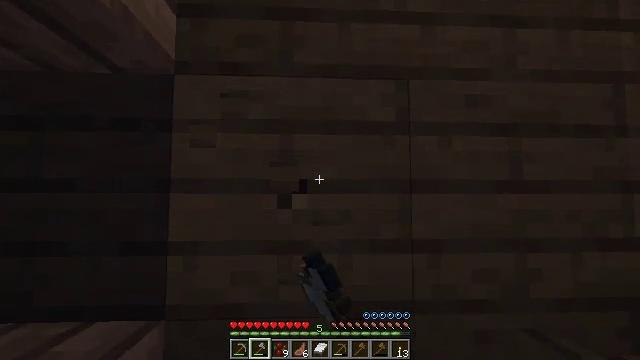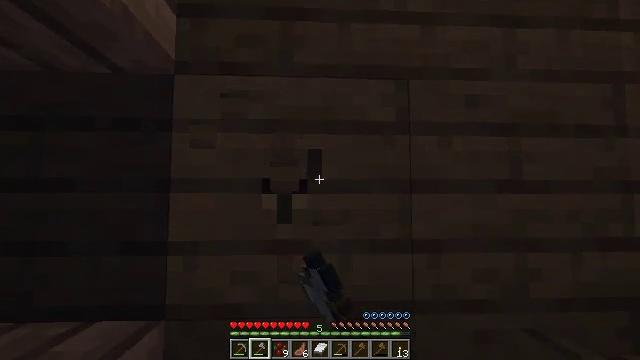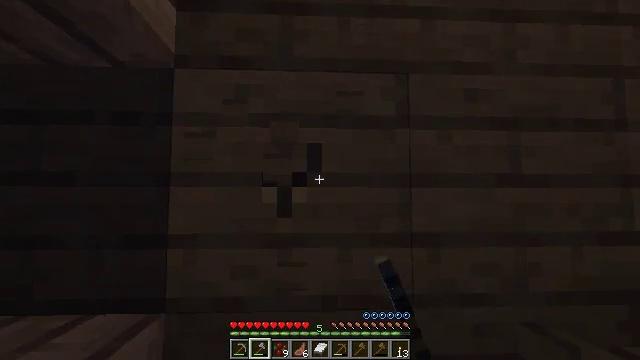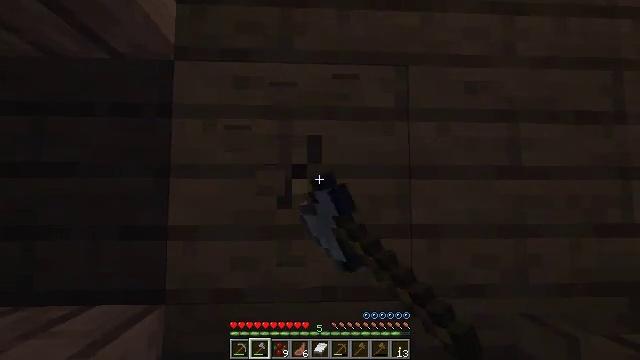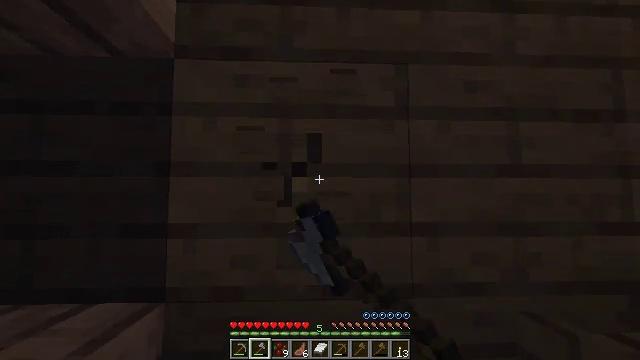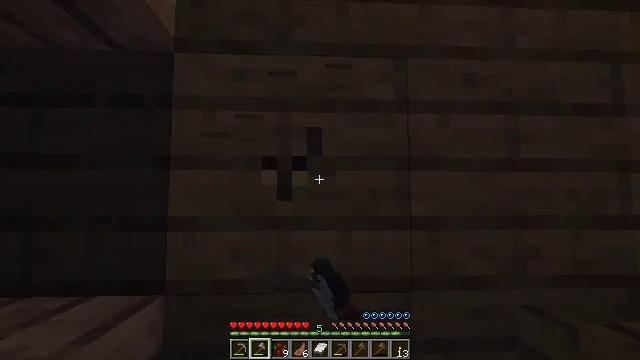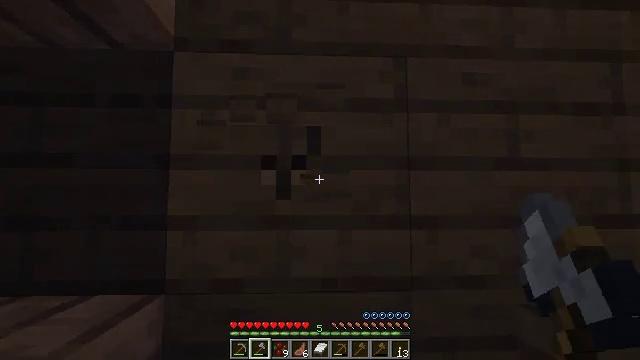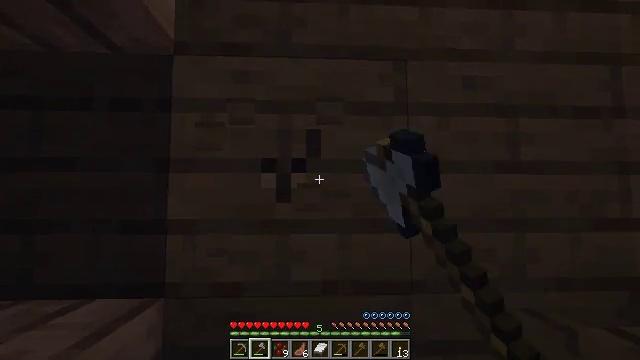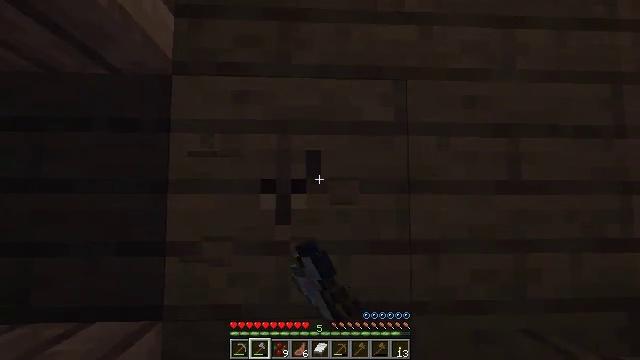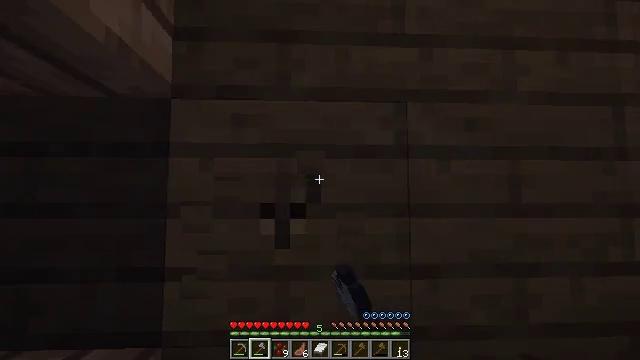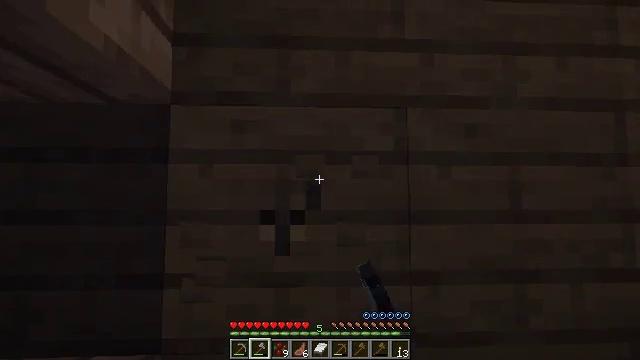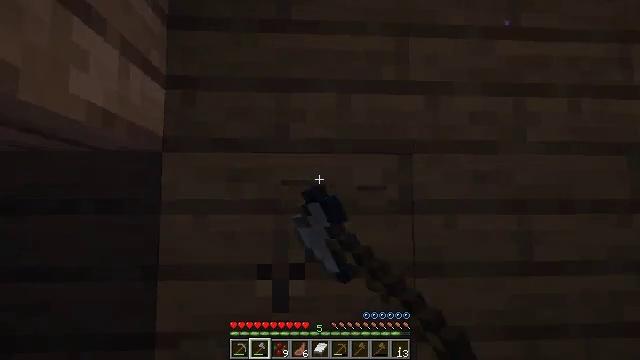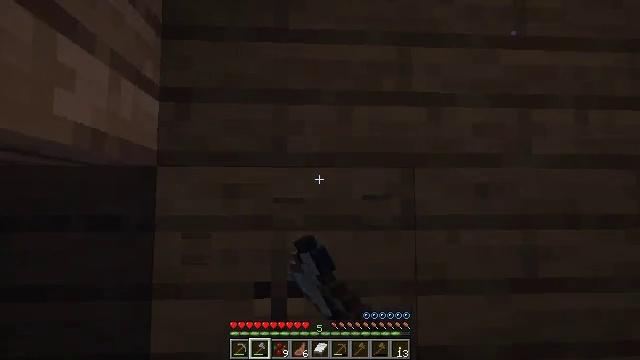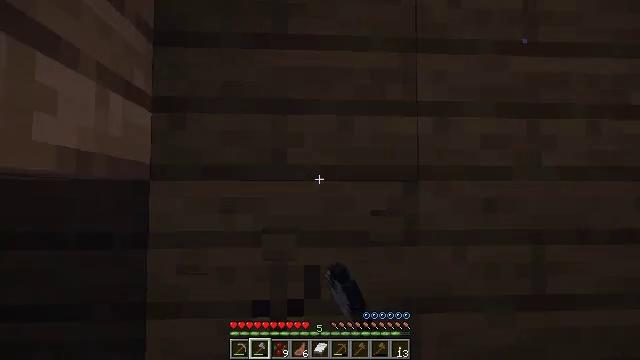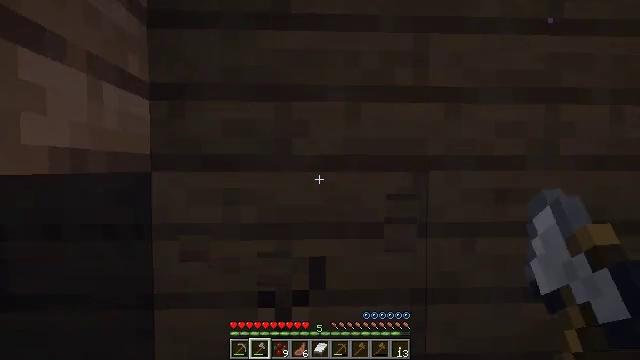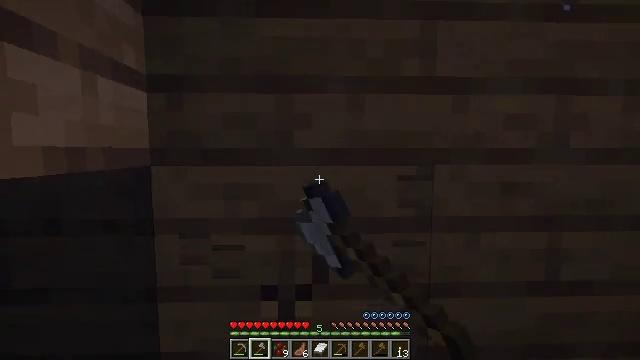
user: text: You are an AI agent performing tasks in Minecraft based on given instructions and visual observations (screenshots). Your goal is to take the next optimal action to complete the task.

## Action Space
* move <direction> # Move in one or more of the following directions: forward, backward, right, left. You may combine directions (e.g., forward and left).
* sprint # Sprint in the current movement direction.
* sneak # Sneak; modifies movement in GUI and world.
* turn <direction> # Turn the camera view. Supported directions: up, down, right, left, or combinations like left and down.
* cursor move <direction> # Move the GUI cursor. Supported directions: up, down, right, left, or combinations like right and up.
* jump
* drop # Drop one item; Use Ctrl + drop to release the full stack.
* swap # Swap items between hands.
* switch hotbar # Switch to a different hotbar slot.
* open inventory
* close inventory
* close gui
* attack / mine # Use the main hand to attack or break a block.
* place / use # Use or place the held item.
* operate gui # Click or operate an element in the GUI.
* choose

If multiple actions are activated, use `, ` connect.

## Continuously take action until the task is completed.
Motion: motion action
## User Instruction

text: Get spruce planks back into your inventory.
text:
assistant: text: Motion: move forward, attack / mine
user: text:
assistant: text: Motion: move forward, attack / mine
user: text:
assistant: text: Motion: move forward, attack / mine
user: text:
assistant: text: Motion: move forward, attack / mine
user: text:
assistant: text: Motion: move forward, attack / mine
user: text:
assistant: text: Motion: move forward, attack / mine, jump
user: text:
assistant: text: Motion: move forward, attack / mine, jump
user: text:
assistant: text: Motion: move forward, attack / mine, jump
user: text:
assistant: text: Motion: move forward, attack / mine, jump
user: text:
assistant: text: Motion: move forward, attack / mine, jump
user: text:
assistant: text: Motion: move forward, attack / mine, jump
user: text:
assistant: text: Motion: move forward, attack / mine
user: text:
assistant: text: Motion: turn down, attack / mine
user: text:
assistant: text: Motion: turn down, attack / mine
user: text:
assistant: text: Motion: turn down, attack / mine
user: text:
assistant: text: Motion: turn down, attack / mine
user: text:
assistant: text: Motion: turn down, attack / mine
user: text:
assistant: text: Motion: attack / mine
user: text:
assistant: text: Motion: move forward, attack / mine
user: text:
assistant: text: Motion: move forward, attack / mine
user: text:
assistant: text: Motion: move forward, attack / mine
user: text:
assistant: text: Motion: move forward, attack / mine
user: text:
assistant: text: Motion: turn down, attack / mine
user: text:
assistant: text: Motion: turn down, attack / mine
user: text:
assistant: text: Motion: turn down, attack / mine
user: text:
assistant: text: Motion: attack / mine
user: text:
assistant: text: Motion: attack / mine
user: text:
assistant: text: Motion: attack / mine
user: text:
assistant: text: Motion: attack / mine
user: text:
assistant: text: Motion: attack / mine